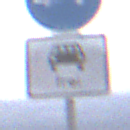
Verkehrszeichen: MehrfachbesetzePersonenkraftwagenFrei
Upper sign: Busssonderstreifen
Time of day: SunriseSunset
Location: Outdoor (Suburban)
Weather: Clear
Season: NotSpecified
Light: Natural